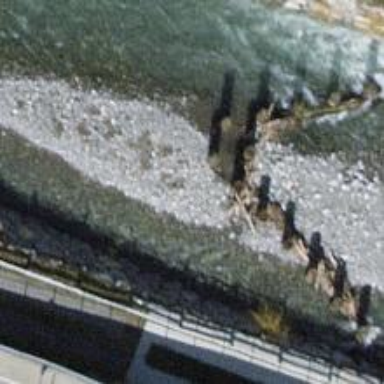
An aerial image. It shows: Check dam constructed across the waterway.